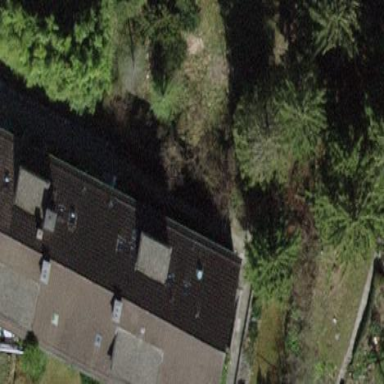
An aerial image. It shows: Building with tile roof.